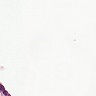
Metastatic tissue present: no